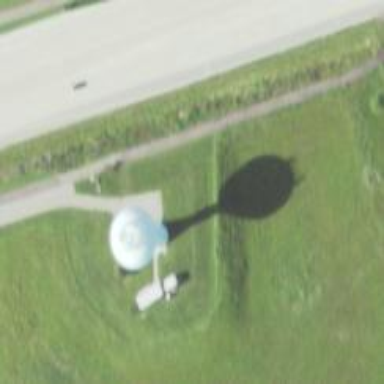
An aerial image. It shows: Water tower that is man-made.